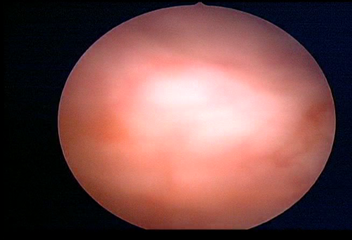
Modality: WLC
Class: Normal mucosa
Bladder cancer association: No